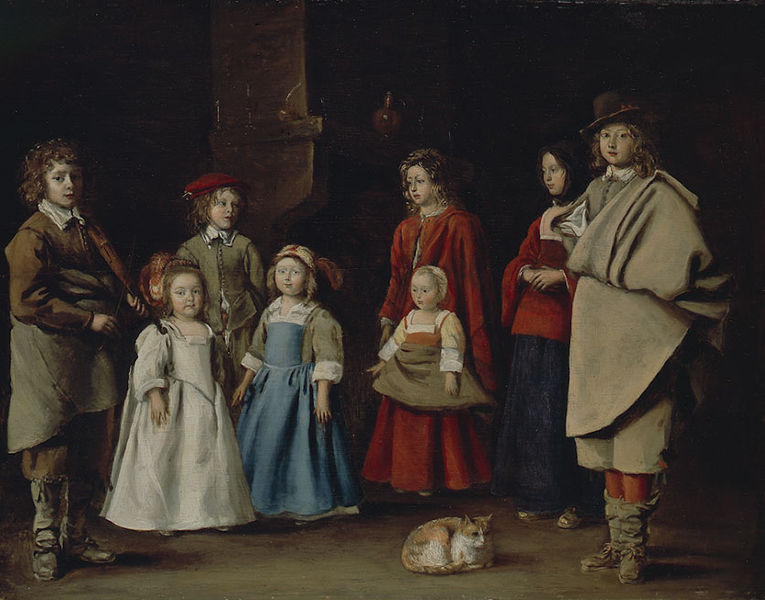
Titel: Vorbereitung zur Tanzstunde
Künstler: Antoine (l'aîné) Lenain
Standort: Karlsruhe
Institution: Staatliche Kunsthalle Karlsruhe
Schlagwörter: blau, dunkel, feder, gemälde, gruppe, mann, schatten, umhang, weiß, frauen, gelb, grün, menschen, mädchen, braun, bunt, frankreich, frau, frisur, grau, haar, hintergrund, holz, hut, hüte, kleid, kleider, kopfbedeckungen, licht, mund, männer, nacht, nase, raum, schwarz, säule, tür, zimmer, ölbild, haus, rot, tier, tuch, beige, gesellschaft, haube, herren, malerei, mode, rock, tanz, alt, blond, flaschen, hemd, jung, kappe, mütze, mützen, regal, wand, arm, barock, blicke, bluse, federn, gesicht, kleidung, kragen, mensch, stehen, bildnis, gruppenbildnis, holland, hände, innenraum, instrument, möbel, niederlande, portrait, porträt, öl, boden, auge, dunkelheit, gewand, haare, interieur, mantel, stehend, stoff, adel, decke, eltern, familie, familienbildnis, familienporträt, gewänder, kind, mutter, personen, tochter, vater, musik, musiker, locken, bauern, genre, kamin, kinder, ofen, krug, hellblau, schwanz, kopfbedeckung, schürze, spanien, magd, düster, kaminsims, genrebild, mieder, röcke, schuhe, jungen, knaben, schürzen, klein, hof, ölgemälde, dick, weiber, musikinstrument, kerze, stube, faltenwurf, junge frau, junge, warten, knöpfe, schwanger, geschwister, schwestern, katze, strümpfe, gefäß, knabe, lumpen, haustier, kater, bond, sichel, lockig, mäntel, reihe, stiefel, niederländisch, ölmalerei, gruppenbild, kleinkind, tracht, geige, geiger, sims, violine, biedermeier, karaffe, küche, öllampe, mittelalter, familienbild, flämisch, kate, personengruppe, brüder, cape, gefäße, armut, schäfer, töchter, familien, acht, dicklich, fidel, familienportrait, söhne, beioge, herd, bord, schwaz, reifröcke, pausbacken, dam, mama, gouvernante, kleine, stiefeln, anorak, kkleid, hausmusik, schößchen, flämische malerei, porrät, roter hut, tanzgesellschaft, madchen, gruppendarstellung, 17. jahrhundert, 8, sochter, katzte, olland, fiel, junge', gewchwister, juing, klin, stiefel#, habune, litch, schäfter, küch3, küch, spaien, äemel, figel, hübsche, hujt